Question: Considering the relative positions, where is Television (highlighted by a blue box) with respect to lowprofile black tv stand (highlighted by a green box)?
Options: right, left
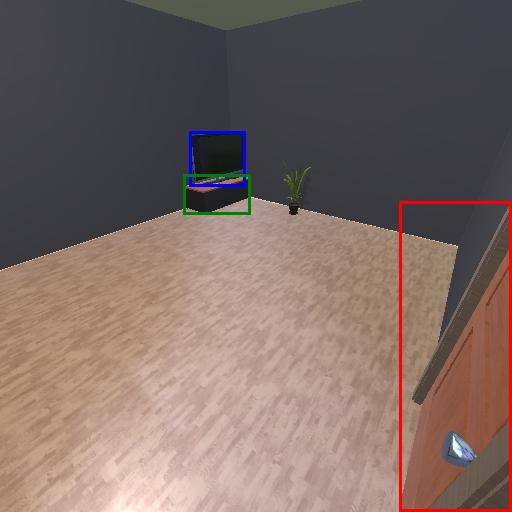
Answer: right